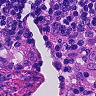
Metastatic tissue present: no